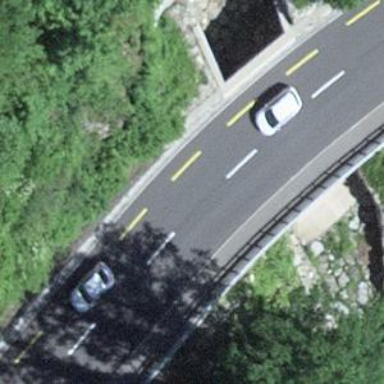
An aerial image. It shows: Primary highway with bridge.